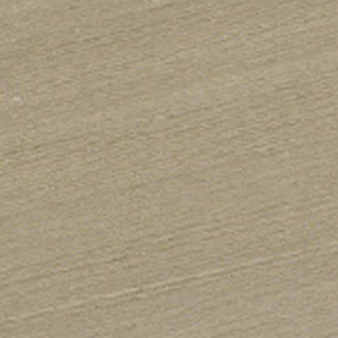
Label: other